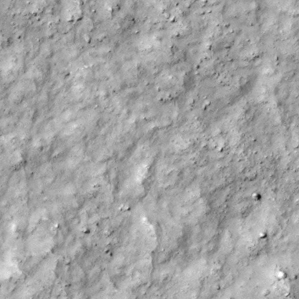
Label: non_frost